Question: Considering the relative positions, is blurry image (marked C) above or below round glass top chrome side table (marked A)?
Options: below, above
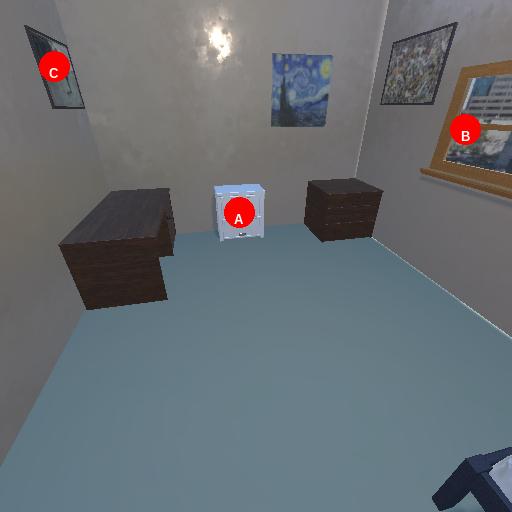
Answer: below